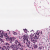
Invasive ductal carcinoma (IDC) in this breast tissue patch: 1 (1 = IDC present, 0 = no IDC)